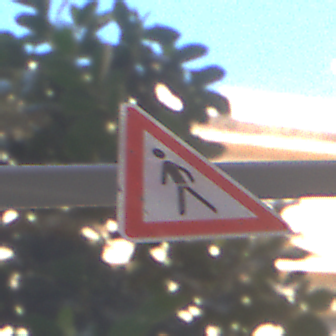
Verkehrszeichen: FussgaengerRechts
Umgebung: Outdoor, Urban
Tageszeit: MorningAfternoon
Wetter: Clear
Licht: Natural
Jahreszeit: NotSpecified
Kontrast: LowContrast